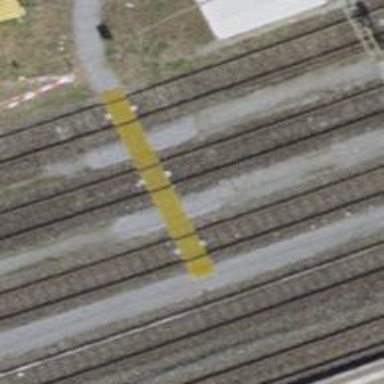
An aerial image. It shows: Railway crossing.